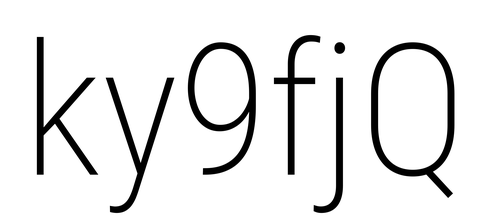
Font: Roboto_Condensed_ExtraLight